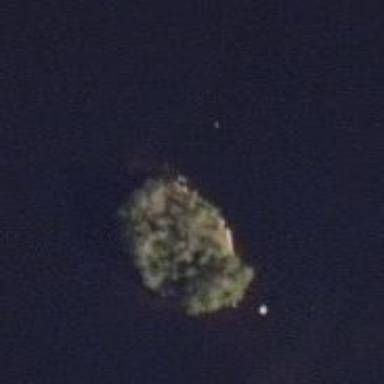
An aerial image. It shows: Islet.